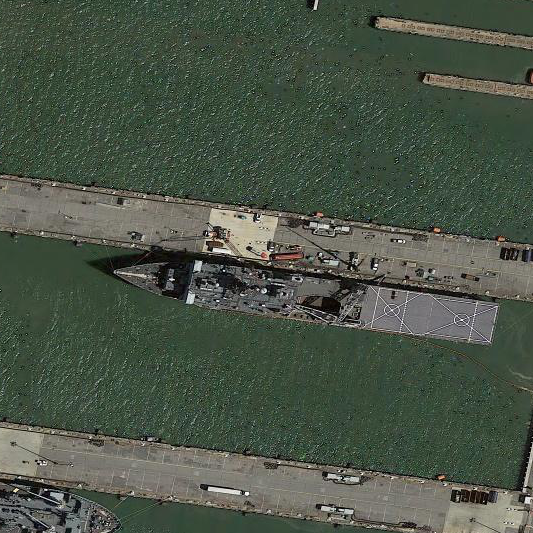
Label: Whitby_Island-class_dock_landing_ship